Field crop: tomato
Growth stage: 2
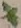
Species: solanum